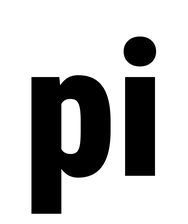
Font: Roboto_Condensed_Black